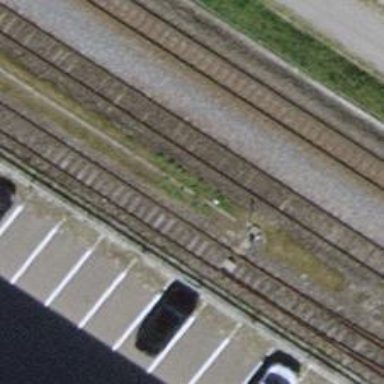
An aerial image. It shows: Railway switch.